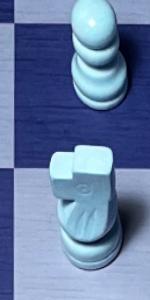
Label: Knight_White